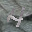
Label: 4